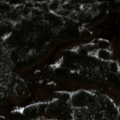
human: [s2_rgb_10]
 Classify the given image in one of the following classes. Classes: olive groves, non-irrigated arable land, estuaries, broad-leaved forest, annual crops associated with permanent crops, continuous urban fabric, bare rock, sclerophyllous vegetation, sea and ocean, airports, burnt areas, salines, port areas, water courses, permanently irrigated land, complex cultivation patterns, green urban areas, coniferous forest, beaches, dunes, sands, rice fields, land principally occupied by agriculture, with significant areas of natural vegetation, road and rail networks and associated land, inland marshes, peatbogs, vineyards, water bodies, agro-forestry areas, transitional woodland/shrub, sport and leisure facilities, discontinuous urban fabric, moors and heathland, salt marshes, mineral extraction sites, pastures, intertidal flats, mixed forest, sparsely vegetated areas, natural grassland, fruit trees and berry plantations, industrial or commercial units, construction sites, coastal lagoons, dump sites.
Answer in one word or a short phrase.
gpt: coniferous forest, transitional woodland/shrub, water bodies